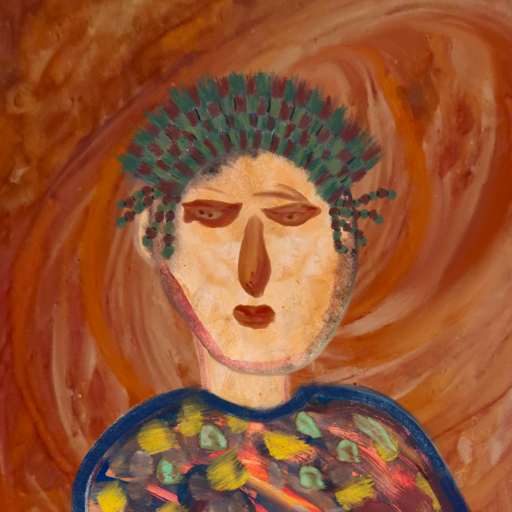
Background: Pious_Lady, Head And Neck Front: Childish, Face Front: Pious_Lady, Bust: Mother_And_Son_Mother, Hair Front: Blank, Head Accessory: After_Raid_Crown, Second Necklace: Blank, Necklace: Blank, Baby: Blank